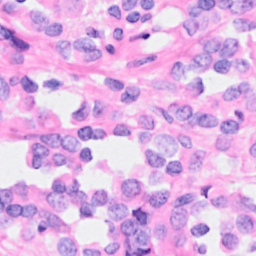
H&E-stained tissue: Breast